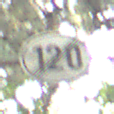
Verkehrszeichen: EndeGeschwindigkeit120
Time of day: MorningAfternoon
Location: Outdoor (RoadRail)
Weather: Clear
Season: NotSpecified
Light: Natural